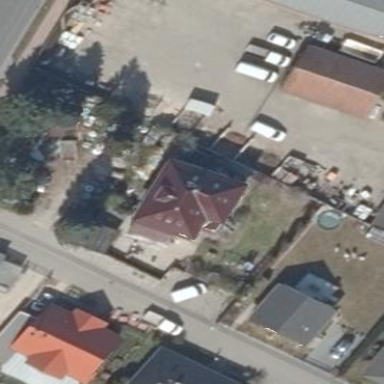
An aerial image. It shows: Detached building with hipped roof.